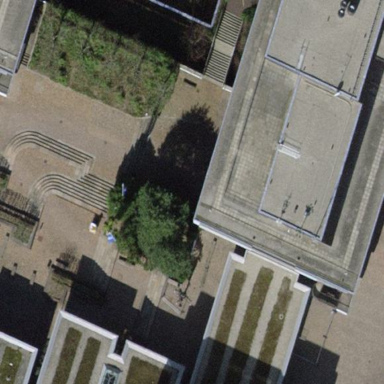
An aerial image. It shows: View of roof of building.